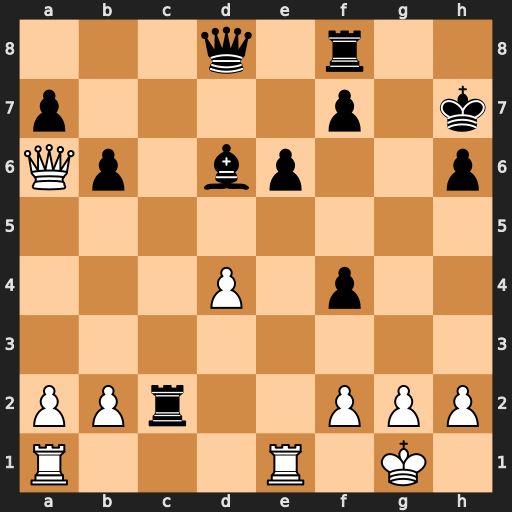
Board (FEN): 3q1r2/p4p1k/Qp1bp2p/8/3P1p2/8/PPr2PPP/R3R1K1
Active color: w
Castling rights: -
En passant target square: -
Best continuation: Qd3+ Kg7 Qxc2